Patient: sex M, age 79
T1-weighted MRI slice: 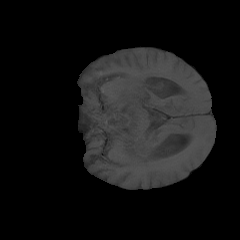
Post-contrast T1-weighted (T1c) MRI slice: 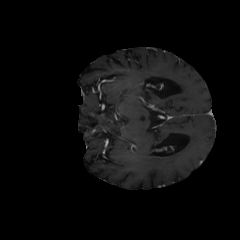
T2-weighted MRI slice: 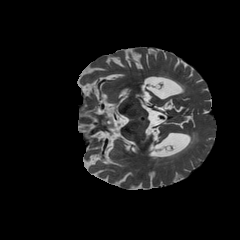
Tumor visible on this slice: no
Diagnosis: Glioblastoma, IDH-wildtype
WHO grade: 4